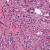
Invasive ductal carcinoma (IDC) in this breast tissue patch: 1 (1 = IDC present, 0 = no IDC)